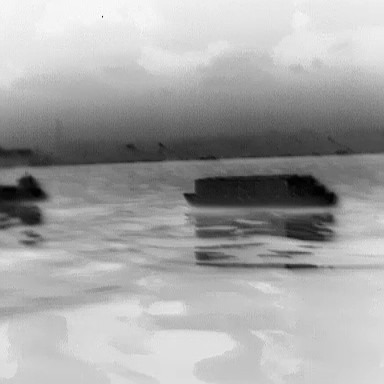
There is a fishing_boat in the infrared image.